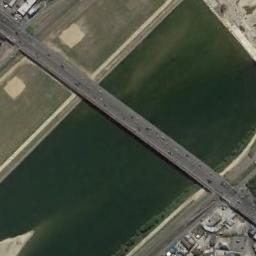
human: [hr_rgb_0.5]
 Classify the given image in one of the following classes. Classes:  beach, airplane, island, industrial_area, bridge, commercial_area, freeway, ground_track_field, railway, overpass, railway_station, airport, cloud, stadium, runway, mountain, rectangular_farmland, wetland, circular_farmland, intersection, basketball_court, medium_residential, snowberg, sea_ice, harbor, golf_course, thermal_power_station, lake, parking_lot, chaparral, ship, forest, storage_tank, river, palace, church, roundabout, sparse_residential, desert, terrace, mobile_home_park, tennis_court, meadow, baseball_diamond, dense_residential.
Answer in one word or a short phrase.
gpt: bridge